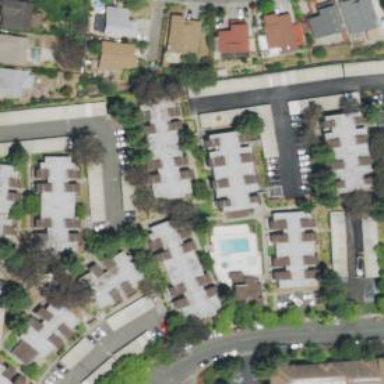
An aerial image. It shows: Residential area consisting of condominiums.